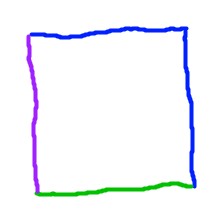
Shape: square